八年级 · 组合几何学
如图, 在 $\triangle A B C$ 中, $\angle B=30^{\circ}, \angle A C B=110^{\circ}$,

$A D$ 是 $B C$ 边上的高线, $A E$ 平分 $\angle B A C$, 求 $\angle D A E$ 的度数.

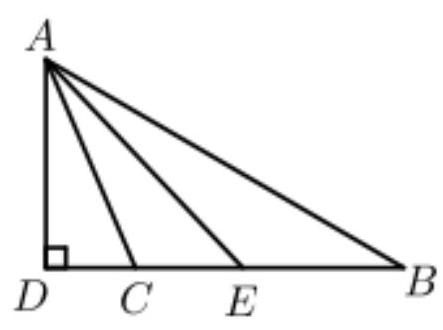
答案: 解: $\because \angle A C B=110^{\circ}, \angle B=30^{\circ}$
$\therefore \angle \mathrm{BAC}=180^{\circ}-\angle \mathrm{ACB}-\angle \mathrm{B}=180^{\circ}-110^{\circ}-30^{\circ}=40^{\circ}$

$\because A E$ 平分 $\angle B A C$

$\therefore \angle \mathrm{CAE}=20^{\circ}$

$\because A D$ 是 $B C$ 边上的高线, $\angle A C B=110^{\circ}$

$\therefore \angle \mathrm{ADB}=90^{\circ}, \angle \mathrm{ACD}=70^{\circ}$

$\therefore \angle \mathrm{DAC}=180^{\circ}-\angle \mathrm{ADB}-\angle \mathrm{ACD}=180^{\circ}-90^{\circ}-70^{\circ}=20^{\circ}$

$\because \angle \mathrm{DAE}=\angle \mathrm{CAE}+\angle \mathrm{DAC}$

$\therefore \angle \mathrm{DAE}=20^{\circ}+20^{\circ}=40^{\circ}$